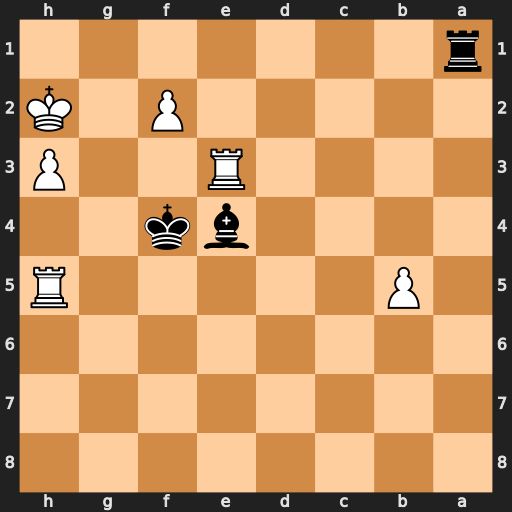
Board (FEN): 8/8/8/1P5R/4bk2/4R2P/5P1K/r7
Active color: b
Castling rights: -
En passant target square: -
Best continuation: Rh1#